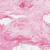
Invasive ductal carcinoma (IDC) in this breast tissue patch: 0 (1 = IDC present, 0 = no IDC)